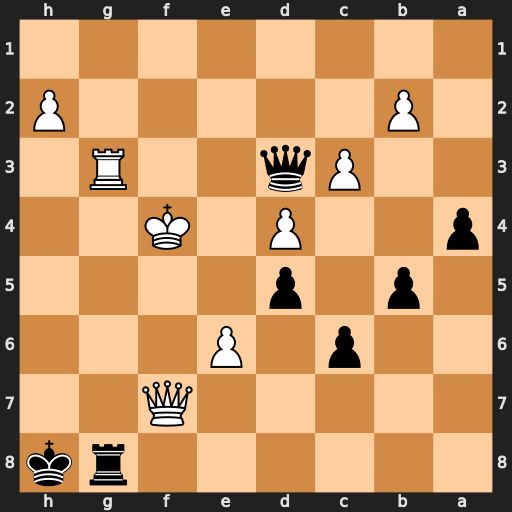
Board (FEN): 6rk/5Q2/2p1P3/1p1p4/p2P1K2/2Pq2R1/1P5P/8
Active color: b
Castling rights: -
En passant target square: -
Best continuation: Qe4#